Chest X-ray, PA view. Patient: 19 years old, sex M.
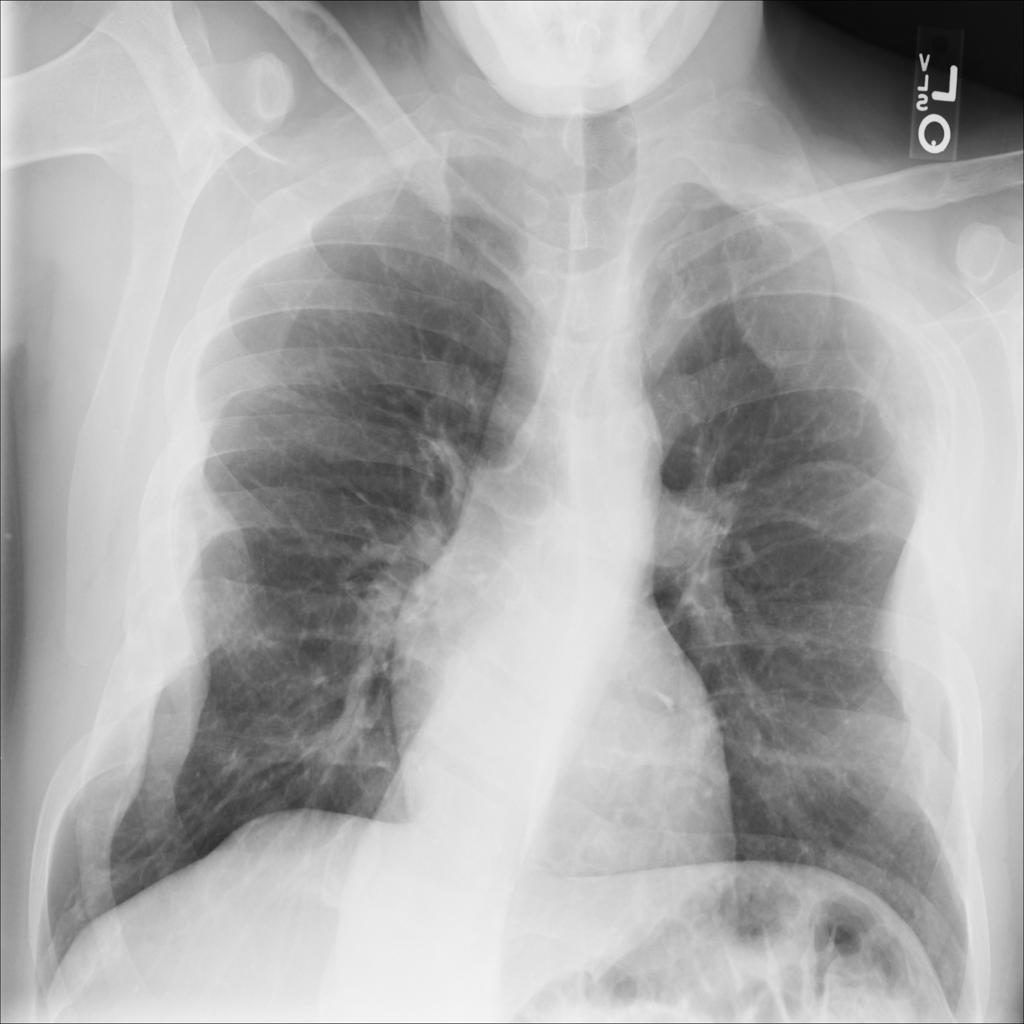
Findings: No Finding